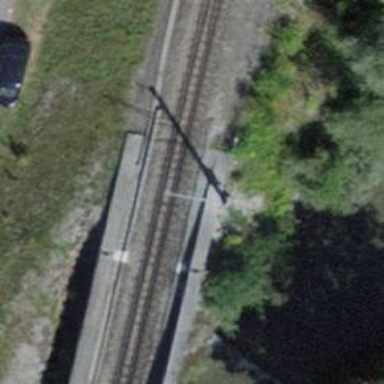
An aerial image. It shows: Narrow-gauge railway bridge with electrified contact lines and one track.